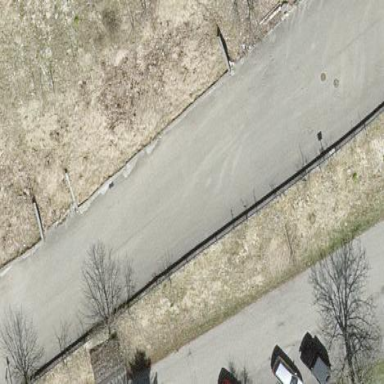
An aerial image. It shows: Parking area.